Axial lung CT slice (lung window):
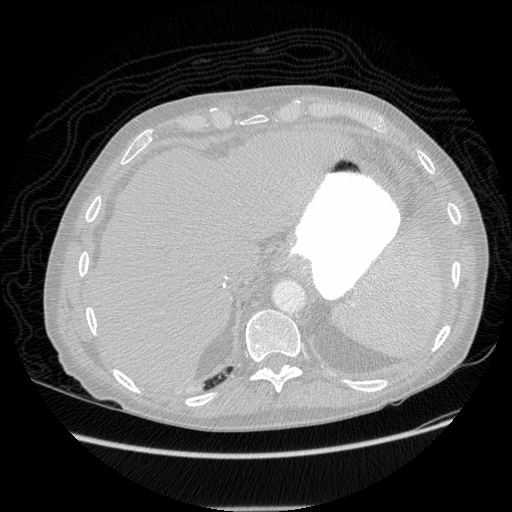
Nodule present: no